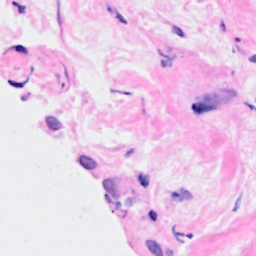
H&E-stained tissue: Breast